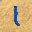
Label: 1